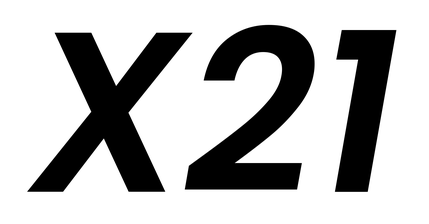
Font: Poppins-SemiBoldItalic